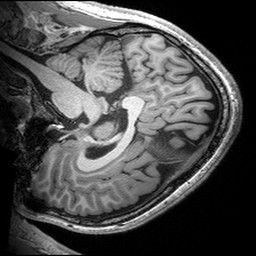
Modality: T1w
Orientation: sagittal
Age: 26
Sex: male
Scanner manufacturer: siemens
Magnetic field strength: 3 T
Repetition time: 2.53 s
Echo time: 0.00299 s